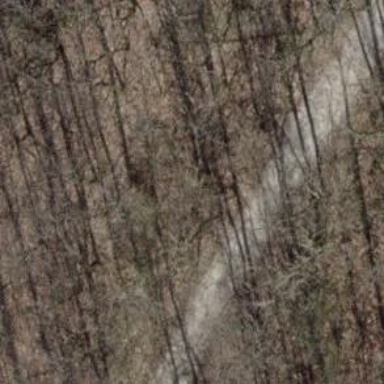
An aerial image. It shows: Track with grade2 pebblestone surface.